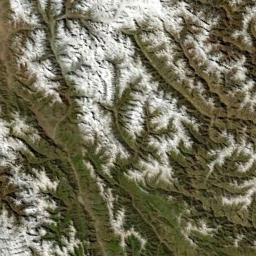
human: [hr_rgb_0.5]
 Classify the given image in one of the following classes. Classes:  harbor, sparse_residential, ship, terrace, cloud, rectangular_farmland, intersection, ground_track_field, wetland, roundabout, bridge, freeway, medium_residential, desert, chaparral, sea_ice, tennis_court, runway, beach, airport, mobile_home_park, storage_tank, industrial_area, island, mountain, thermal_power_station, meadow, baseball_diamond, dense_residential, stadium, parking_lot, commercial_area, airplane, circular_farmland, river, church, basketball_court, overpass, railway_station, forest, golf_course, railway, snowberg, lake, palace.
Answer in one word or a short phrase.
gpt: snowberg